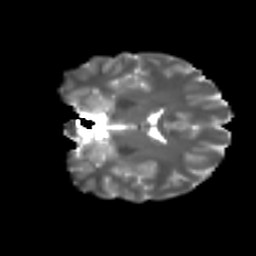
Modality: T2w
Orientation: coronal
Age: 22
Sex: male
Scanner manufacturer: ge
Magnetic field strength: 3 T
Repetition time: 7.8 s
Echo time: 0.0606 s